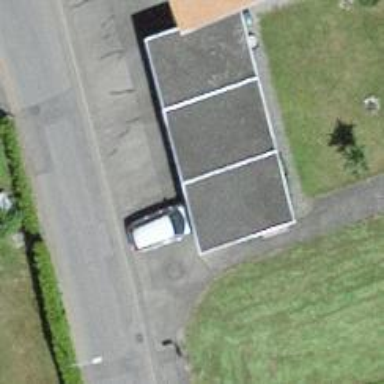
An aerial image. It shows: Bus stop along the road.